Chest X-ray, PA view. Patient: 59 years old, sex M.
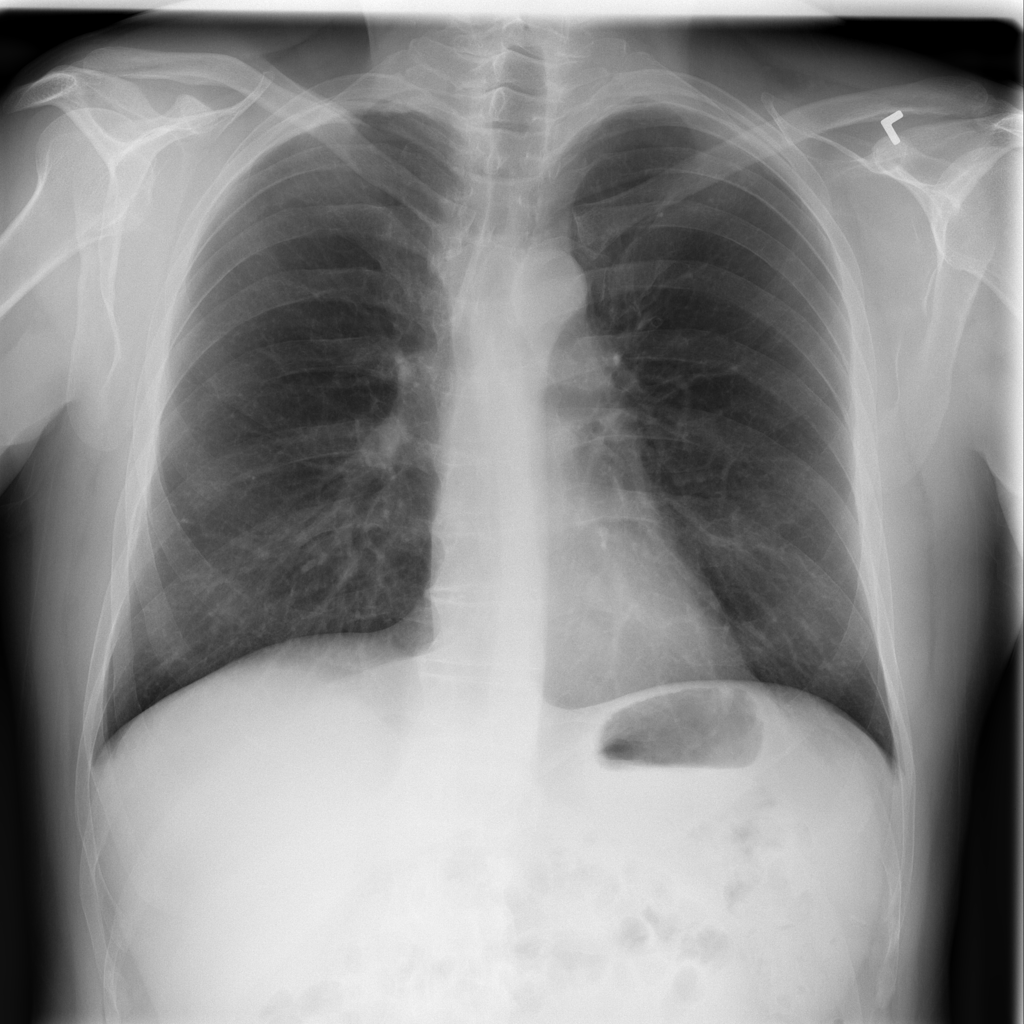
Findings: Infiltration